В архиве лорда Кельвина нашли график циклического процесса, произведённого над неизвестным количеством $\nu$ азота. В координатах $(T, C)$, где $C$ - теплоёмкость газа, а $T$ - температура, график цикла представляет собой четыре отрезка: $a \rightarrow b$, $e \rightarrow f$, $c \rightarrow b$, $e \rightarrow d$ (см. рисунок) .  К сожалению, положение начала координат оказалось утраченным. Пояснительные записи указывали, что теплоёмкости $C_{d}=1.000~Дж/К$, $C_{a}=0.715~ Дж/К$, а также, что: $$ T_{c}-T_{b}=2\left(T_{b}-T_{a}\right)=200~K, \quad \text { и } \quad \frac{p_{c}}{p_{a}}=\frac{V_{c}}{V_{a}} $$
Найдите работу газа $A$ за цикл и КПД цикла $\eta$.
Определите значения температуры $T_{a}$, $T_{b}$ и $T_{c}$.
Нарисуйте график цикла в координатах $(p, V)$ и определите количество вещества $\nu$. Примечание. Процесс с постоянной теплоёмкостью $C$ называется политропным и для него справедливо соотношение $$ p V^{n}=\mathrm{const} $$ где $n$ - постоянная, показатель политропы.
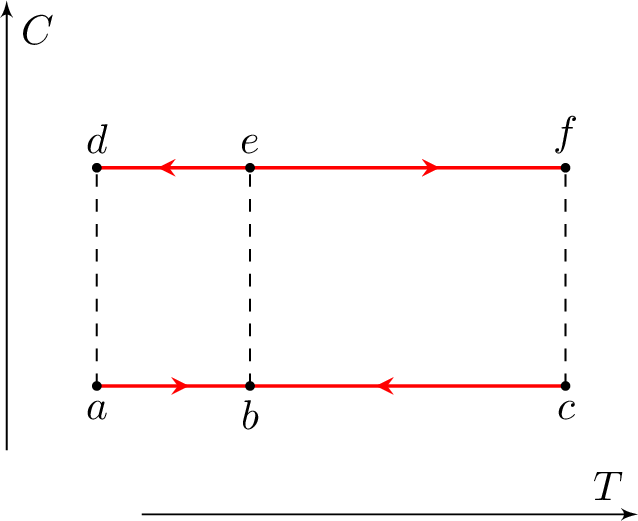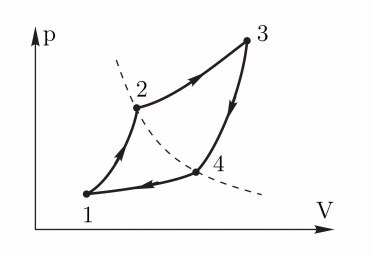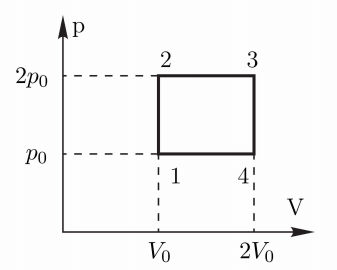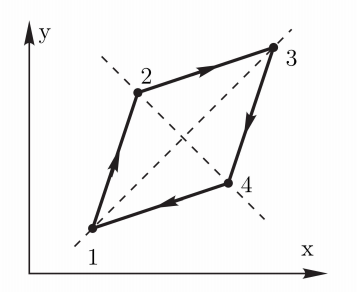
Найдите работу газа $A$ за цикл и КПД цикла $\eta$.
Решение: Качественно изобразим процесс на графике в привычных $(p, V)$ координатах (см. рисунок).  График состоит из четырёх политроп: процессу $a b$ соответствует линия $12$, $e f-23$, $c b-34$, $e d-41$. Также важно отметить, что точки $2$ и $4$ лежат на одной изотерме $\left(T_{2}=T_{4}=T_{b}\right)$. Поскольку теплота, переданная газу в процессе с постоянной теплоёмкостью, равна $Q=C \Delta T$, то в координатах $C T$ теплота процесса численно равна площади под графиком. Из графика в условии видно, что на участках $12$ и $23$ тепло подводится, а на участках $34$ и $41$ - отводится. Найдём подведённую теплоту $Q+$ и отданную теплоту $Q_{-}$ : $$ \begin{aligned} Q_{+}=Q_{12}+Q_{23}=C_{a}\left(T_{2}-T_{1}\right)+C_{d}\left(T_{3}-T_{2}\right)=271.5~Дж. \\ Q_{-}=Q_{34}+Q_{41}=-C_{a}\left(T_{3}-T_{2}\right)-C_{d}\left(T_{2}-T_{1}\right)=-243~Дж. \end{aligned} $$ По первому началу термодинамики полная теплота в цикле равна работе, совершённой газом: $$ A=Q_{+}+Q_{-}=28.5~Дж, \quad \text { тогда } \quad \eta=\frac{A}{Q_{+}}=0.105. $$
Ответ: $$ A=Q_{+}+Q_{-}=28.5~Дж. $$ $$ \eta=\frac{A}{Q_{+}}=0.105. $$

Определите значения температуры $T_{a}$, $T_{b}$ и $T_{c}$.
Решение: Из уравнения политропы и уравнения состояния идеального газа $p V / T = \text{const}$ следует связь между $T$ и $V$: $$ T V^{n-1}= \text{const}, \quad \text { или } \quad\left(\frac{T}{T_{0}}\right)^{\frac{1}{1-n}}=\frac{V}{V_{0}} $$ Запишем уравнение выше для четырёх процессов: $$ \begin{aligned} &\left(\frac{T_{1}}{T_{2}}\right)^{\frac{1}{1-n_{a}}}=\frac{V_{1}}{V_{2}}, \quad\left(\frac{T_{2}}{T_{3}}\right)^{\frac{1}{1-n_{d}}}=\frac{V_{2}}{V_{3}}, \\ &\left(\frac{T_{3}}{T_{4}}\right)^{\frac{1}{1-n_{a}}}=\frac{V_{3}}{V_{4}}, \quad\left(\frac{T_{4}}{T_{1}}\right)^{\frac{1}{1-n_{d}}}=\frac{V_{4}}{V_{1}}. \end{aligned} $$ Перемножим все равенства: $$ \left(\frac{T_{1} T_{3}}{T_{2} T_{4}}\right)^{\frac{n_{a}-n_{d}}{\left(1-n_{a}\right)\left(1-n_{d}\right)}}=1, \quad \text { откуда } \quad T_{1} T_{3}=T_{2} T_{4}=T_{2}^{2}. $$ Запишем уравнение выше, используя $T_{2}=T_{1}+T_{0}$ и $T_{3}=T_{1}+3 T_{0}$, где $T_{0}=100~К$ : $$ T_{1}\left(T_{1}+3 T_{0}\right)=\left(T_{1}+T_{0}\right)^{2}, \quad \text { откуда } \quad T_{1}=T_{0} $$ Таким образом, получим $T_{1}=100~К, T_{2}=200~К$ и $T_{3}=400~К$.
Ответ: $T_{1}=100~К, T_{2}=200~К$ и $T_{3}=400~К$.

Нарисуйте график цикла в координатах $(p, V)$ и определите количество вещества $\nu$.
Решение: Найдём связь между показателем политропы $n$ и теплоёмкостью $C$. Поскольку $p V / T= \text{const}$ и $p V^{n}=\text{const}$, то $$ \frac{T}{V} V^{n}=T V^{n-1}=\text{const}. $$ Дифференцируя уравнение выше, найдём $\Delta V$ и $\Delta T$ : $$ V^{n-1} \Delta T+(n-1) T V^{n-2} \Delta V=0, \quad \text { откуда } \quad \Delta V=\frac{\Delta T}{1-n} \frac{V}{T}. $$ Запишем первый закон термодинамики: $$ \begin{gathered} \Delta Q=C \Delta T=\Delta U+A=C_{V} \Delta T+p \Delta V=C_{V} \Delta T+p \frac{\Delta T}{1-n} \frac{V}{T}, \\ \left(C-C_{V}\right) \Delta T=\frac{\Delta T}{1-n} \frac{p V}{T}=\frac{\nu R \Delta T}{1-n}. \end{gathered} $$ Таким образом, $$ n=1-\frac{\nu R}{C-C_{V}}=\frac{C-C_{p}}{C-C_{V}}. $$ Прологарифмируем уравнение политропы, получим $$ \ln \frac{p}{p_{0}}+n \ln \frac{V}{V_{0}}=\text{const}, $$ откуда следует, что в координатах $x y$, где $x=\ln V / V_{0}$, a $y=\ln p / p_{0}$, график политропы представляет прямую с наклоном $-n$, следовательно, график всего цикла будет параллелограммом, у которого точки $2$ и $4$ лежат на прямой $x+y=\text{const}$ (см. рисунок ниже).  Из условия $p_{1} / p_{3}=V_{1} / V_{3}$ находим, что точки $1$ и $3$ лежат на прямой $x-y=\text{const}$. Таким образом, диагонали параллелограмма перпендикулярны, следовательно, график цикла является ромбом. Поскольку диагональ $13$ ромба является биссектрисой, то углы наклона политроп в сумме дают $90^{\circ}$, откуда следует, что произведение угловых коэффициентов равно $1$: $$ n_{a} n_{d}=\frac{C_{p}-C_{a}}{C_{a}-C_{V}} \cdot \frac{C_{p}-C_{d}}{C_{d}-C_{V}}=1, $$ откуда $$ C_{a}+C_{d}=C_{p}+C_{V}=\nu\left(c_{p}+c_{V}\right), $$ где $c_{p}$ и $c_{V}$ - молярные теплоёмкости. Окончательно найдём $$ \nu=\frac{C_{a}+C_{d}}{c_{p}+c_{V}}=34.4~ммоль. $$ Заметим, что $C_{a}=\nu c_{v}$, а $C_{d}=\nu c_{p}$, следовательно, цикл процесса состоит из двух изобар и двух изохор (см. рисунок ниже).
Ответ: $$ \nu=\frac{C_{a}+C_{d}}{c_{p}+c_{V}}=34.4~ммоль. $$
Темы:
T, Термодинамика, Теплоемкость, Всероссийские, Политропный процесс